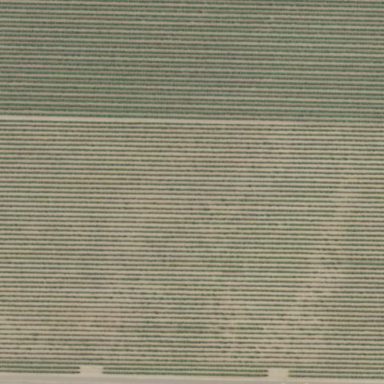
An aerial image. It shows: Vineyard growing grapes.